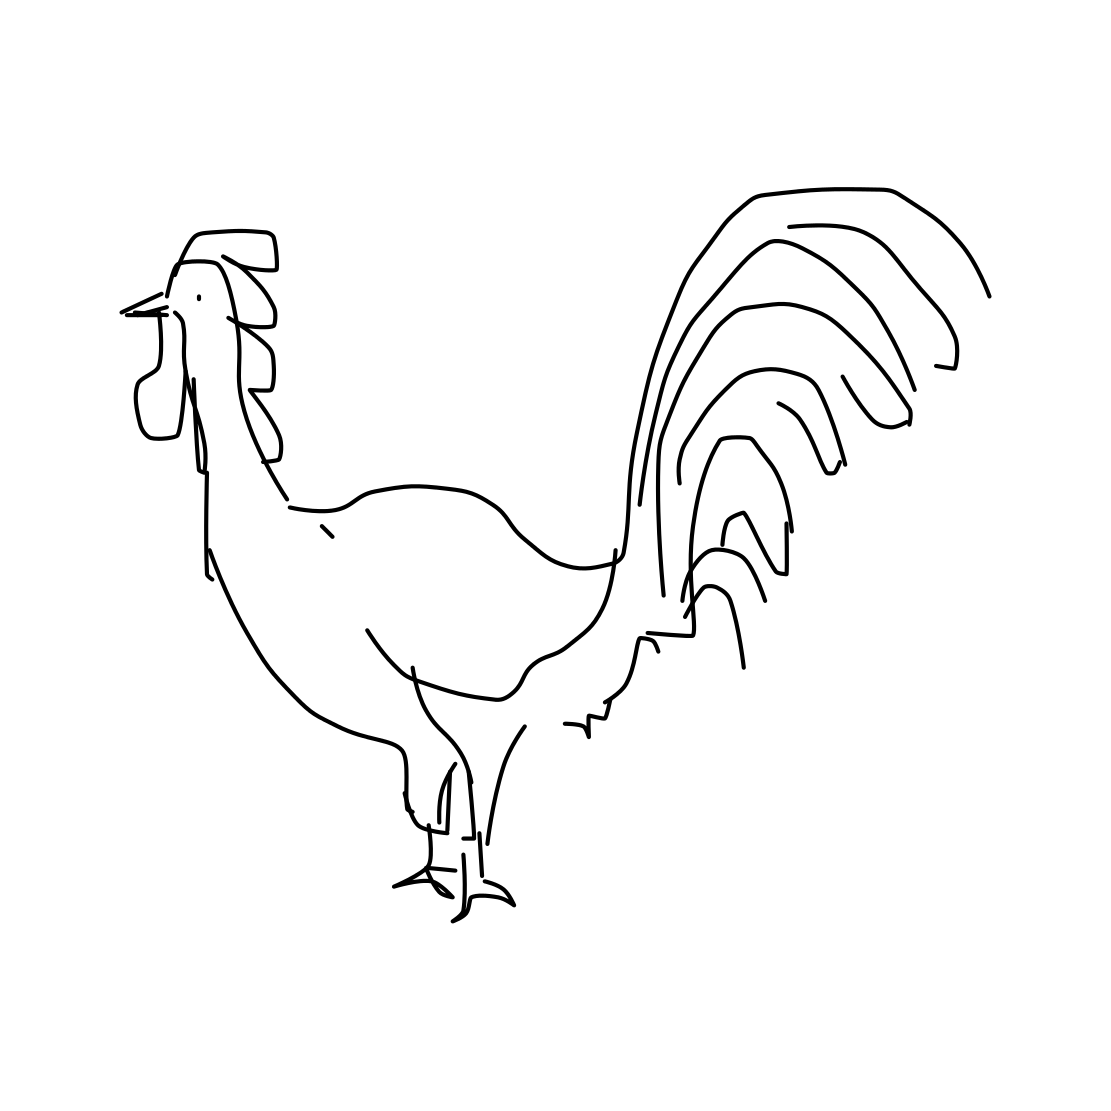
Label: rooster